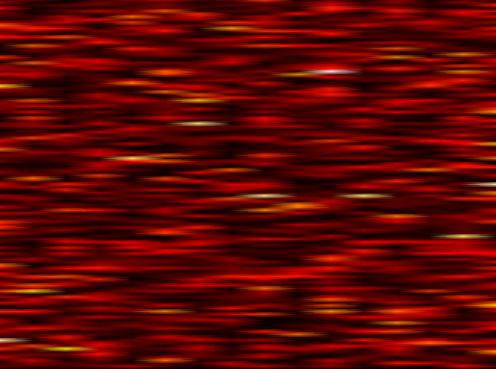
Label: WOLA